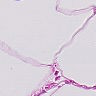
Metastatic tissue present: no